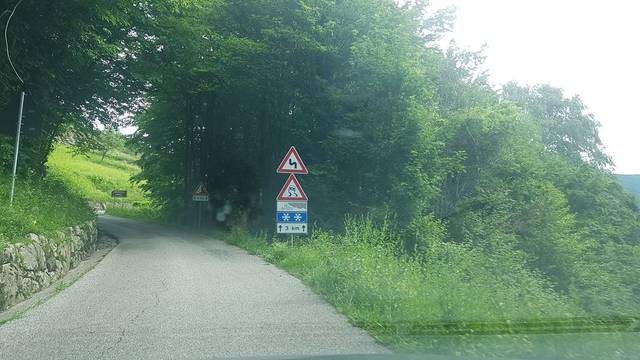
Region: Italy
Coordinates: 46.18, 13.46